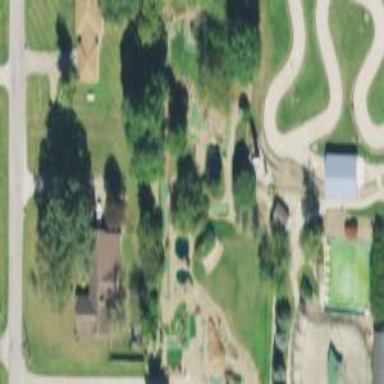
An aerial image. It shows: Miniature golf leisure land.